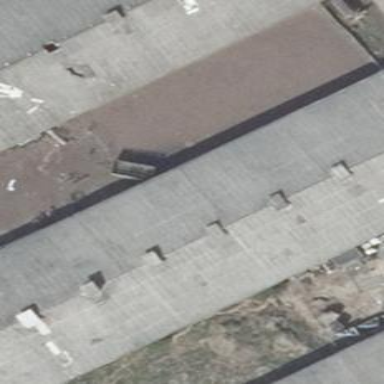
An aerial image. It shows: Industrial building.